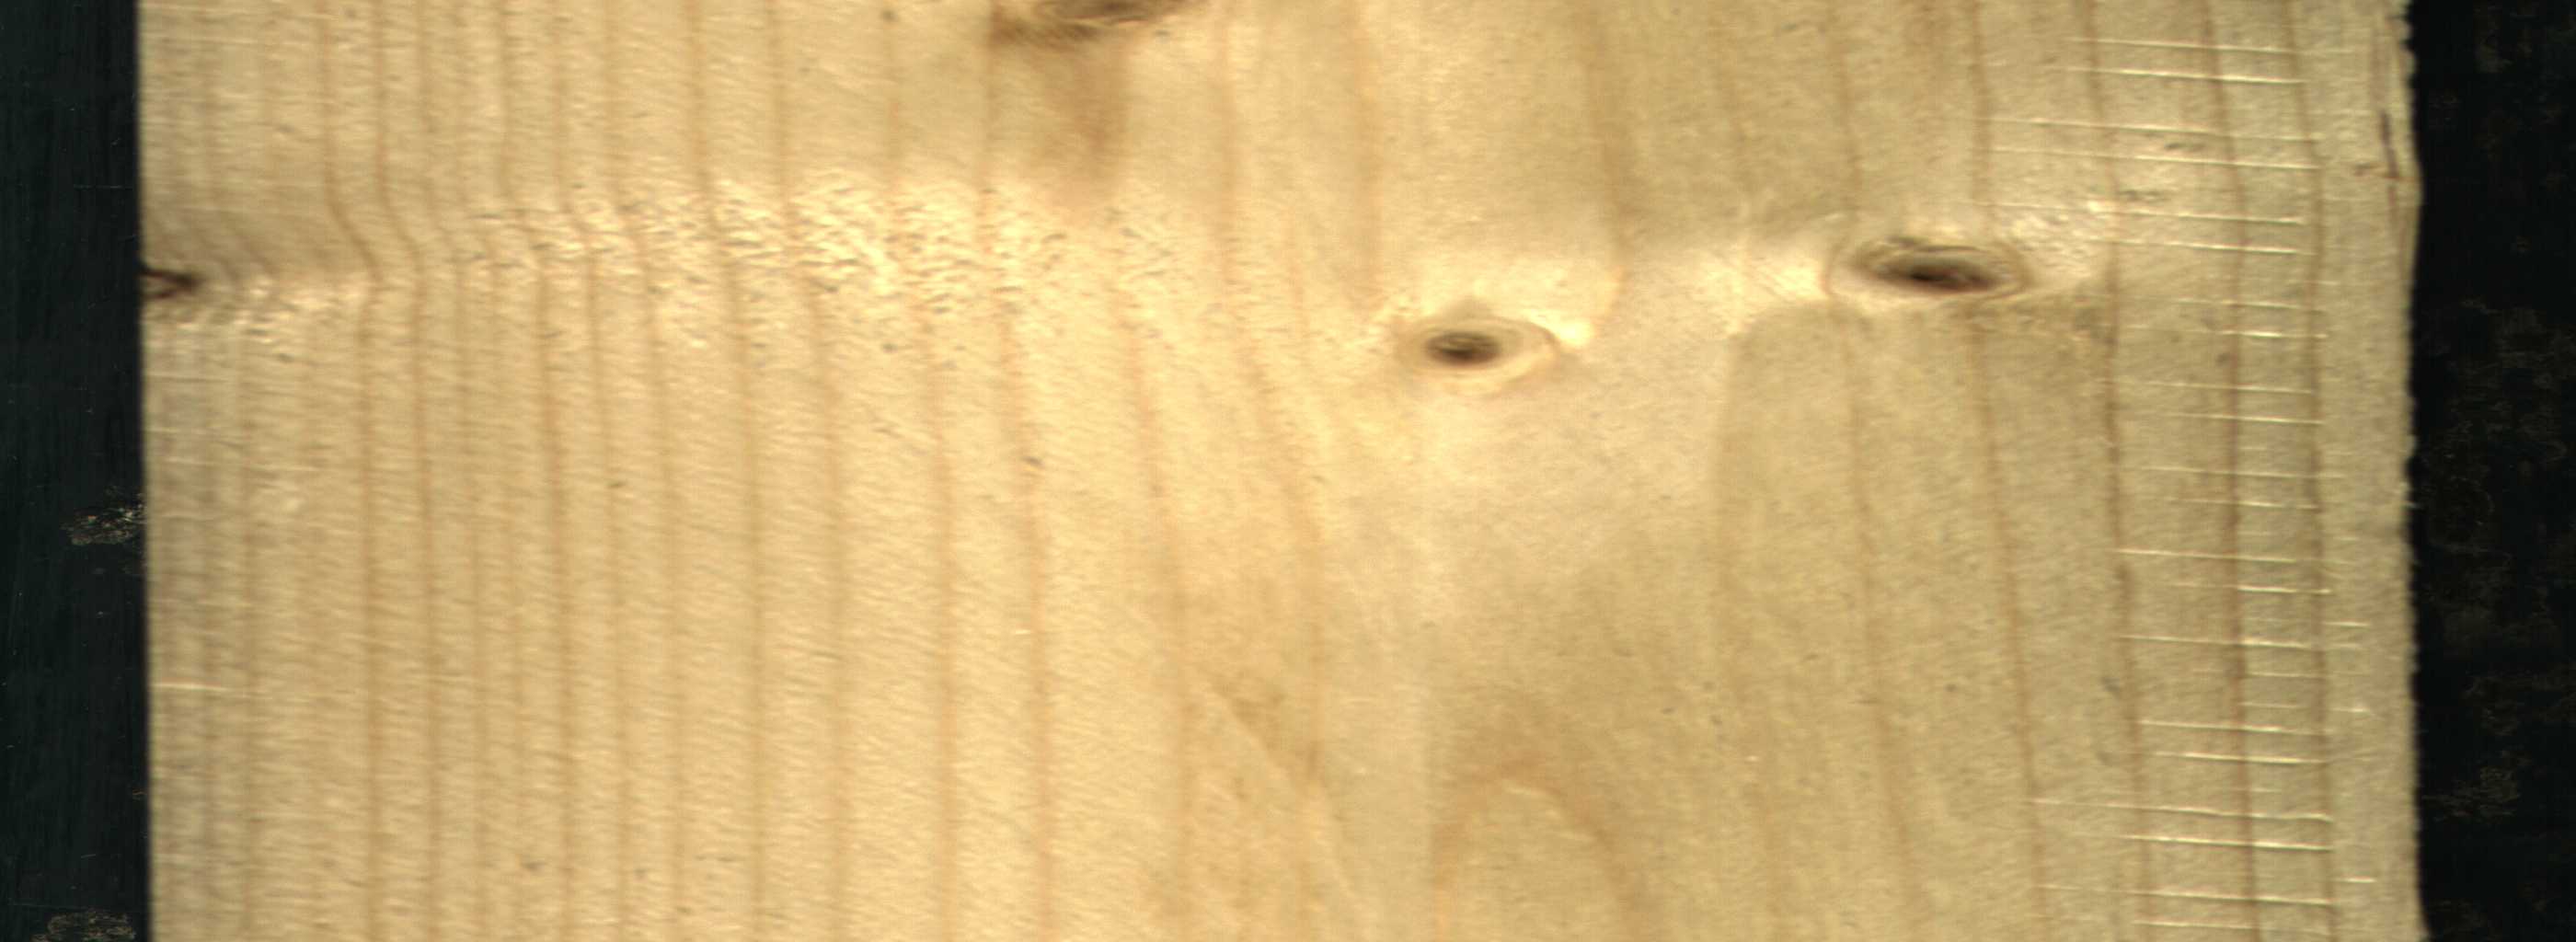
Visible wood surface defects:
Dead_Knot
Live_Knot
Live_Knot
Live_Knot